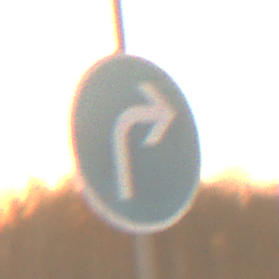
Verkehrszeichen: VorgeschriebeneFahrtrichtungRechts
Umgebung: Outdoor, Nature
Tageszeit: SunriseSunset
Wetter: PartlyCloudy
Licht: Natural
Jahreszeit: NotSpecified
Kontrast: LowContrast